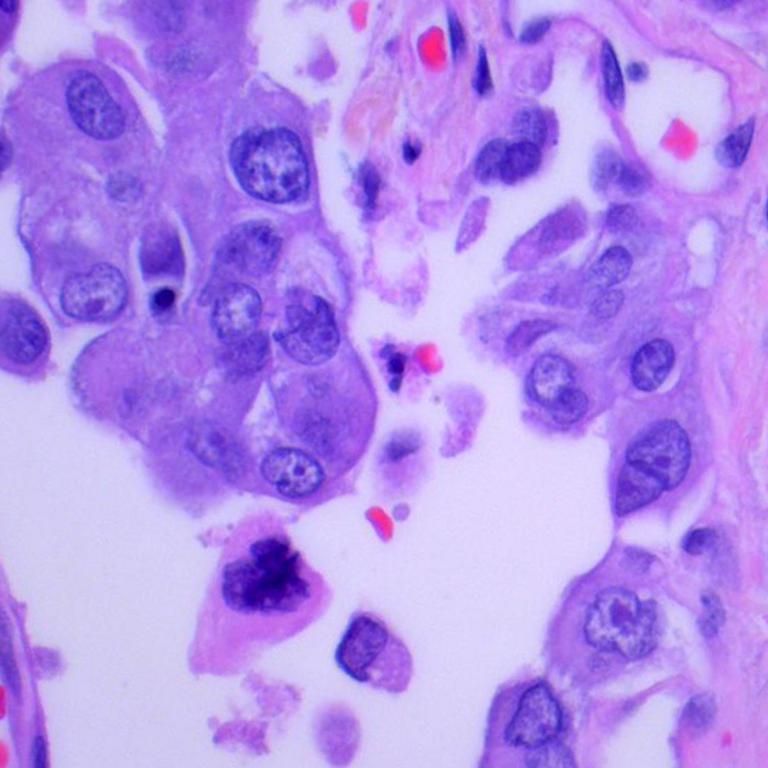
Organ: lung
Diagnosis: adenocarcinomas